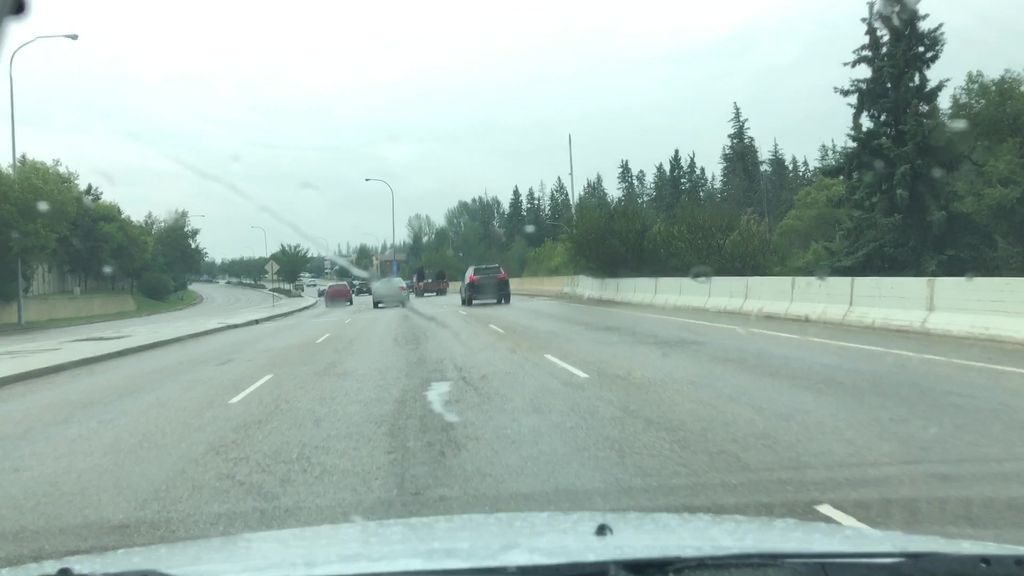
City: edmonton